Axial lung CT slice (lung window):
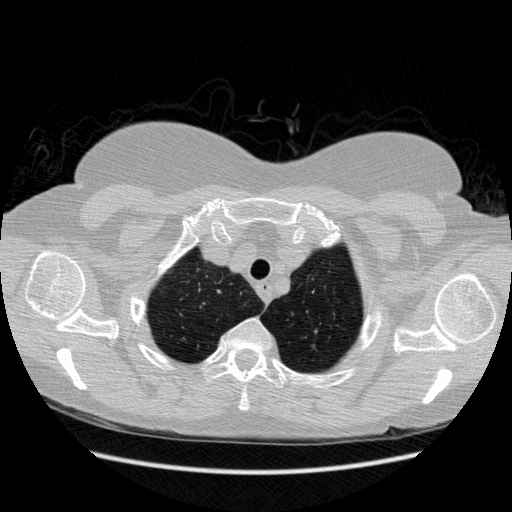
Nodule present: no